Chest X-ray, PA view. Patient: 51 years old, sex F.
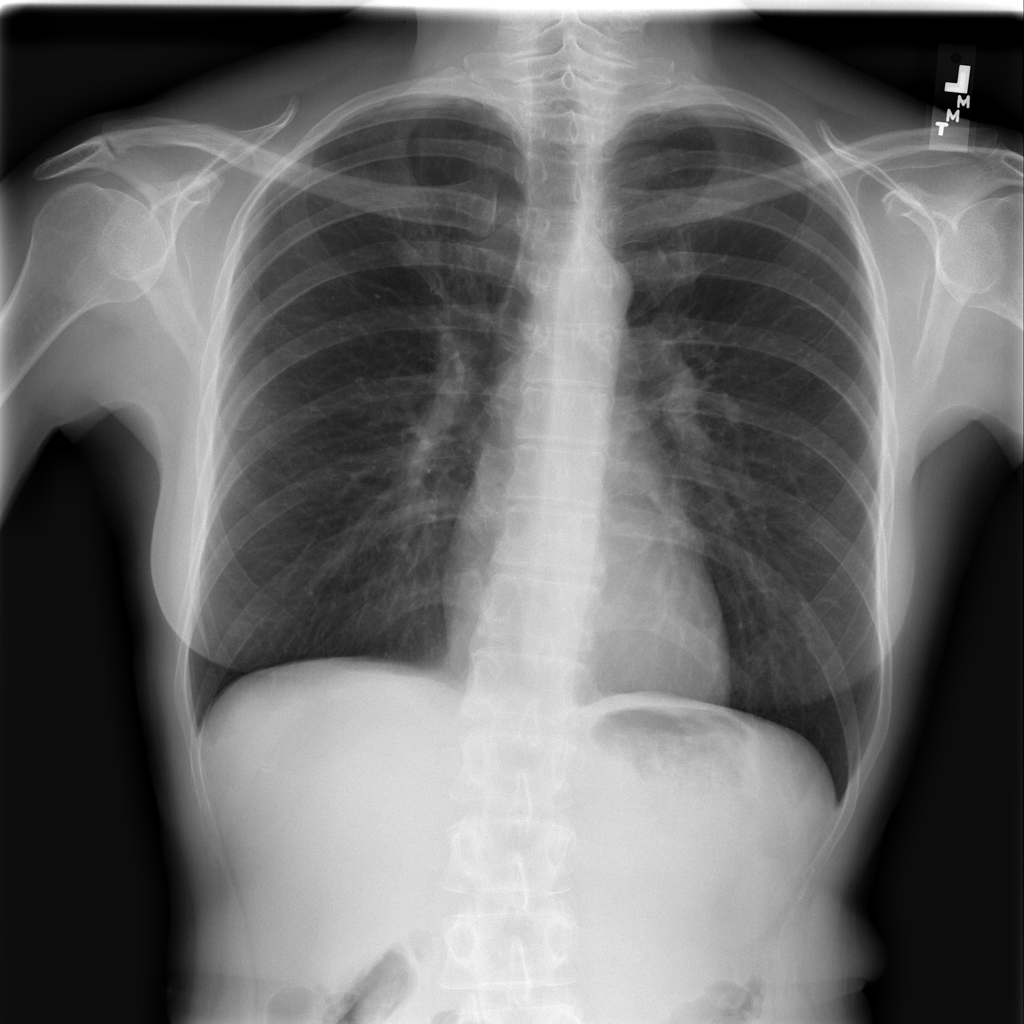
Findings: No Finding